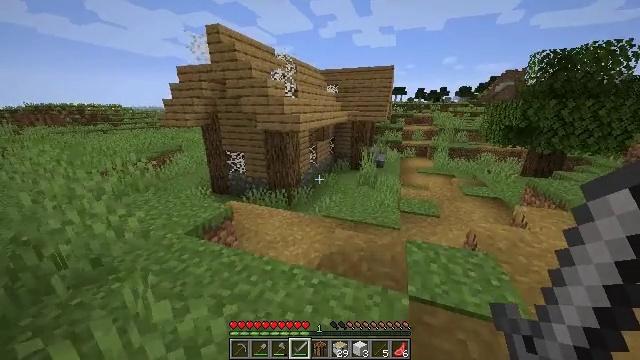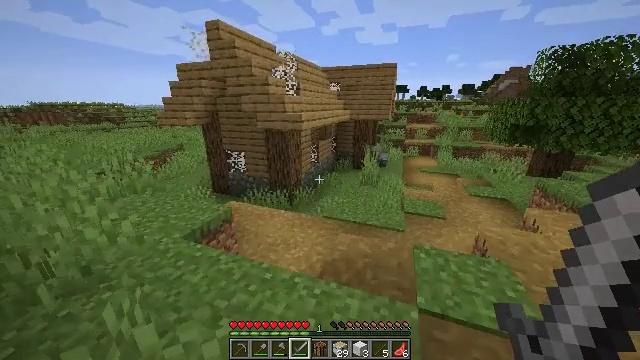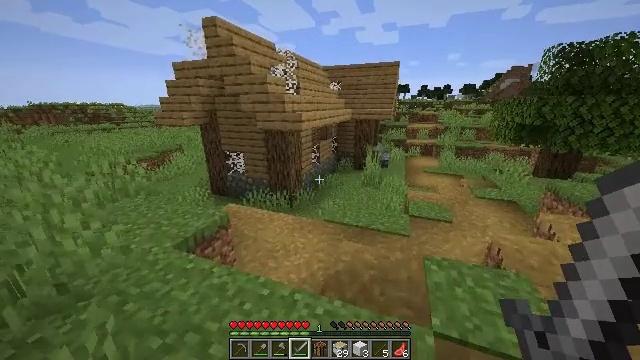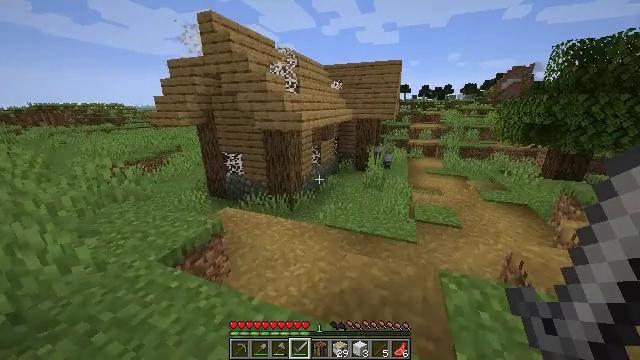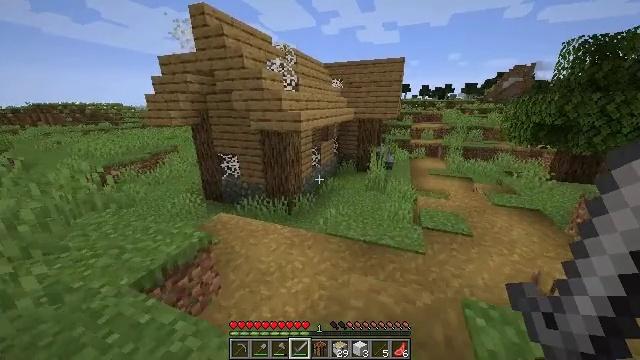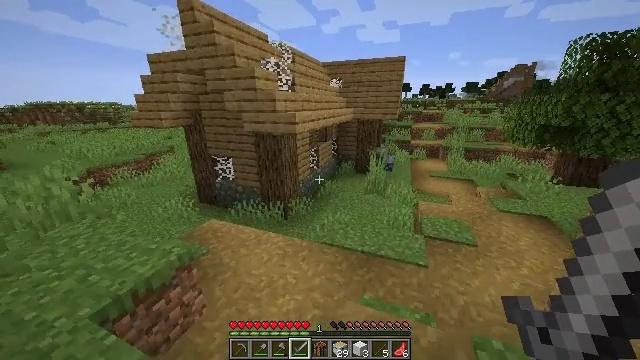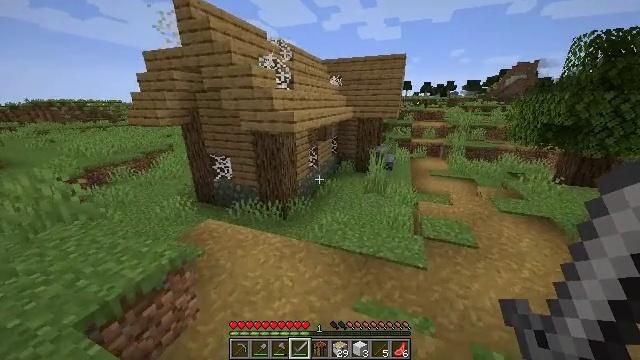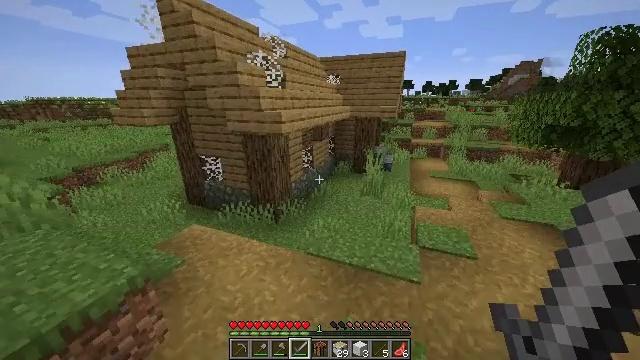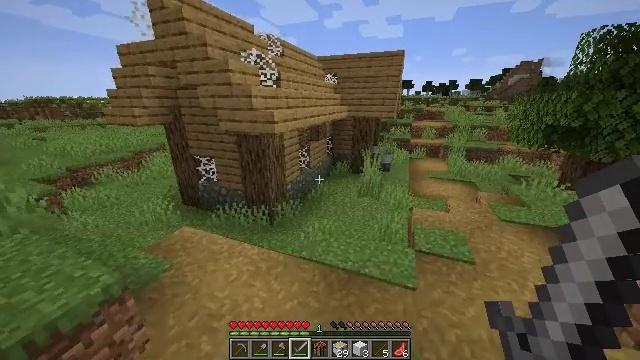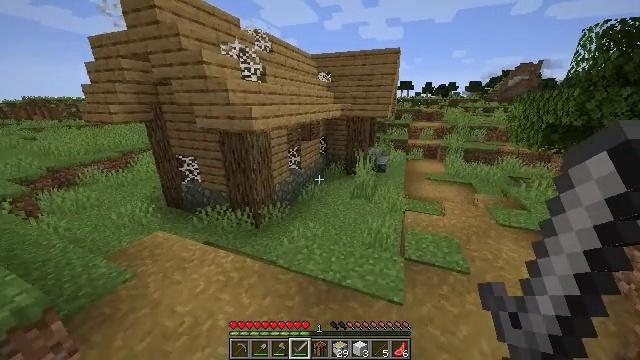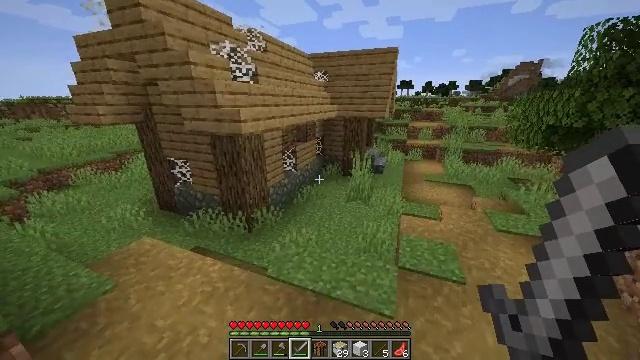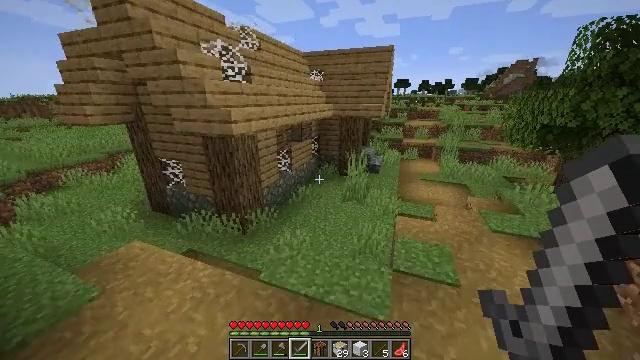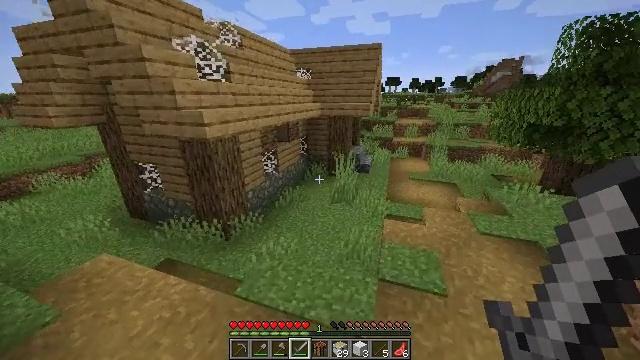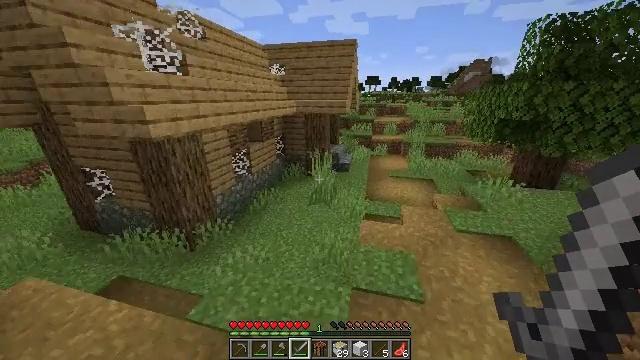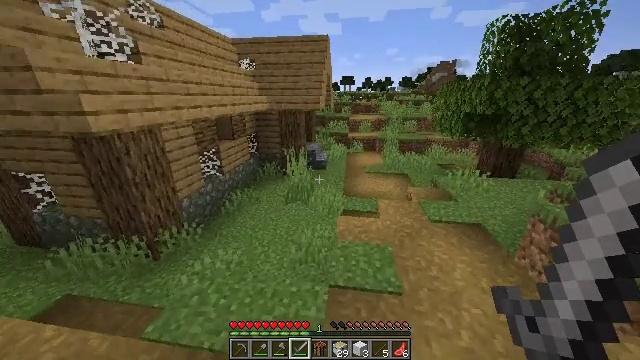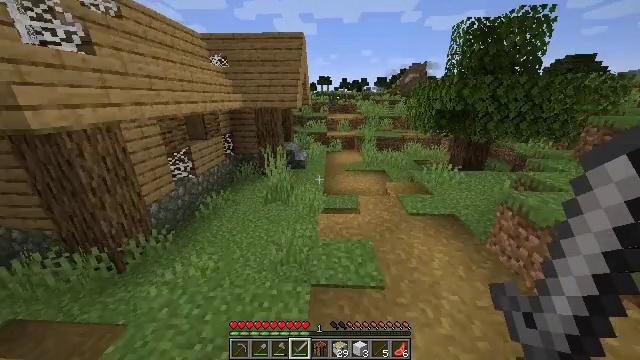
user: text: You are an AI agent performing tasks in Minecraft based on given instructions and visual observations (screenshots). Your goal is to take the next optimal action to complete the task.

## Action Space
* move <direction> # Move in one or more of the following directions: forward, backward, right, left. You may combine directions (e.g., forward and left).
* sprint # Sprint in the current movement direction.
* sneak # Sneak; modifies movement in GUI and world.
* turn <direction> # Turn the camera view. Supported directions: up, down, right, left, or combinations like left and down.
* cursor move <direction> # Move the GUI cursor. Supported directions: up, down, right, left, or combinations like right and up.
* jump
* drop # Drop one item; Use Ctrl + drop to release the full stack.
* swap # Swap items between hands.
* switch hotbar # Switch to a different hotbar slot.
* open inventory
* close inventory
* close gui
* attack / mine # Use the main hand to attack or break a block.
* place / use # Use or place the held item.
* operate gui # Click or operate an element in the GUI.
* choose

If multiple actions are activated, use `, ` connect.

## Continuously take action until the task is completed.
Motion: motion action
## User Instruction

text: Collect some oak leaves.
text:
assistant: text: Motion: move forward, sprint
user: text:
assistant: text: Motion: move forward, sprint
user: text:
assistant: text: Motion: move forward, sprint
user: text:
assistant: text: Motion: move forward, sprint
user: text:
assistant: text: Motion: move forward and move right, sprint
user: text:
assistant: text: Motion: move forward and move right, sprint
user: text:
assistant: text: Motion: move forward and move right, sprint
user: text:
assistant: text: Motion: move forward and move right, sprint
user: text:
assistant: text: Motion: move forward and move right, sprint
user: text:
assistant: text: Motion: move forward and move right, sprint
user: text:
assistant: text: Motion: move forward and move right, sprint
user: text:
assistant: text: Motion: move forward and move right, sprint, turn right
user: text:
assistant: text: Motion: move forward and move right, sprint, turn right
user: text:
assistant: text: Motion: move forward, sprint, turn right
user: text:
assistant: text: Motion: move forward, sprint, turn right
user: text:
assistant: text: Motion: move forward, sprint
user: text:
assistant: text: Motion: move forward, sprint
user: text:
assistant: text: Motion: move forward, sprint
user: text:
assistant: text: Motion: move forward, sprint
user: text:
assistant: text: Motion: move forward, sprint, jump
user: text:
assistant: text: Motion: move forward, sprint, jump
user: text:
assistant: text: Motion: move forward, sprint, jump
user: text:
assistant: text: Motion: move forward, sprint, jump
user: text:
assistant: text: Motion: move forward, sprint, jump
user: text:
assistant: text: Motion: move forward, sprint, jump
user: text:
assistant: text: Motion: move forward, sprint, jump
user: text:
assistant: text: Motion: move forward, sprint, jump
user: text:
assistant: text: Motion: move forward, sprint, jump
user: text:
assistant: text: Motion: move forward, sprint, jump
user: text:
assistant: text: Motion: move forward, sprint, jump